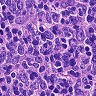
Metastatic tissue present: no